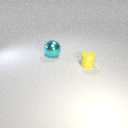
small yellow rubber cylinder in front of large cyan metal sphere